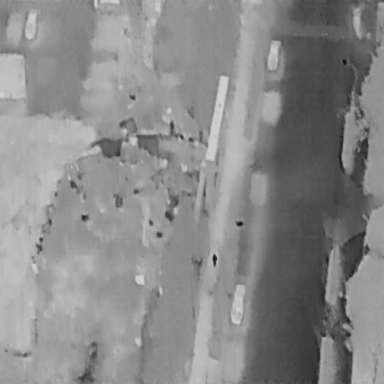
There are two Cars in the infrared image.